Interaction volume radius: 10 \u00c5
Interaction volume height: 30 \u00c5
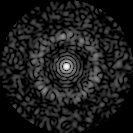
Disorder parameter: 0.814